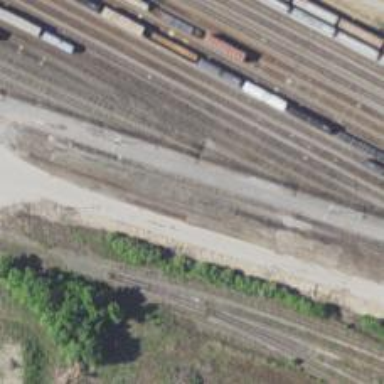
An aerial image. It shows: Railway yard used for servicing trains.